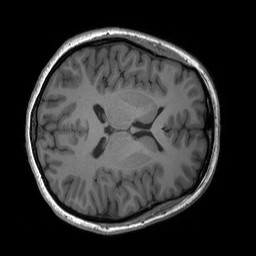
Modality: T1w
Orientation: axial